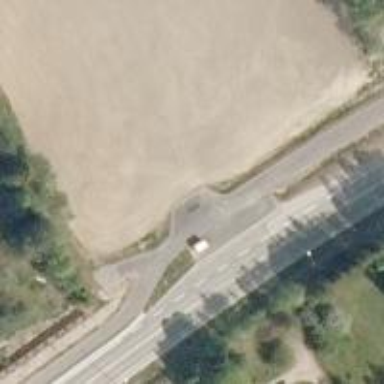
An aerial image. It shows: Asphalt cycleway.